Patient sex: M
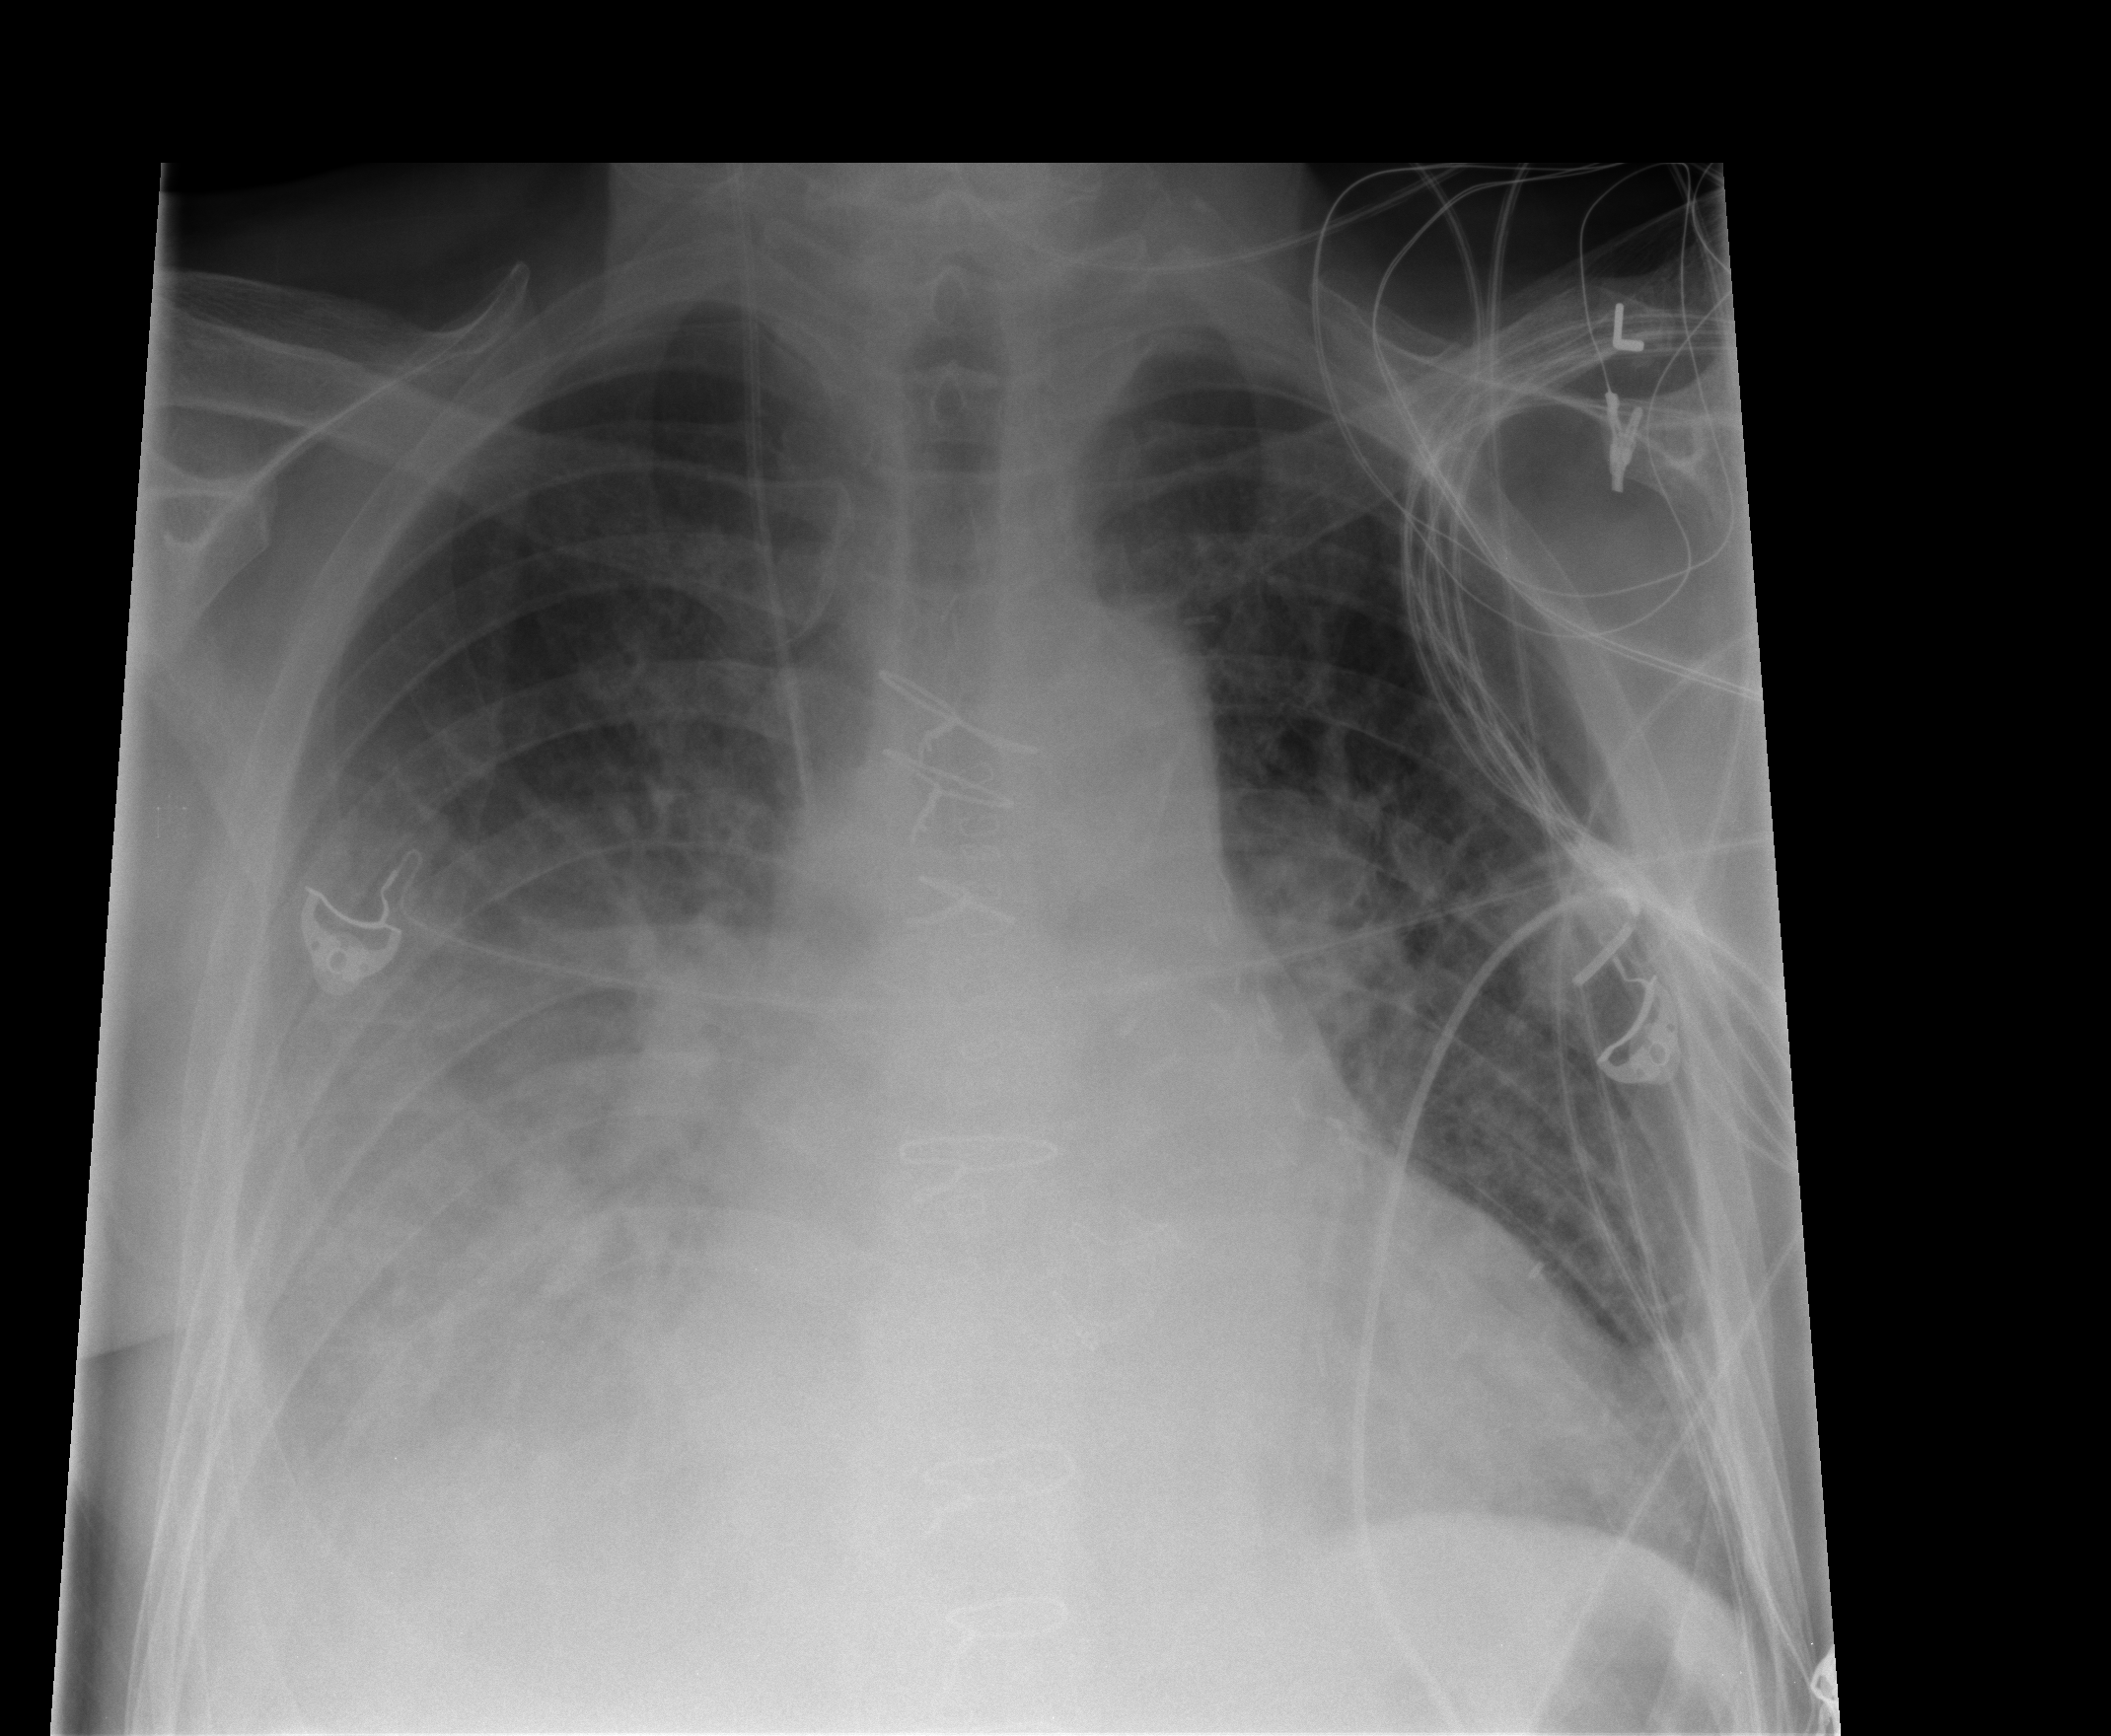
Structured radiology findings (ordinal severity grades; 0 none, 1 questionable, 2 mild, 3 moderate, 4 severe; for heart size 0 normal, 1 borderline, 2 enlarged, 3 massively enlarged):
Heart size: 1
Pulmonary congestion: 1
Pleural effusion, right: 2
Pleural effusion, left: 1
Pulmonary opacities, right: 0
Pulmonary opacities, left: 0
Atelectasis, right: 3
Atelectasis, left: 2